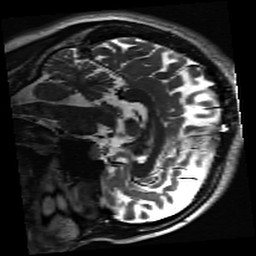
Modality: inplaneT2
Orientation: sagittal